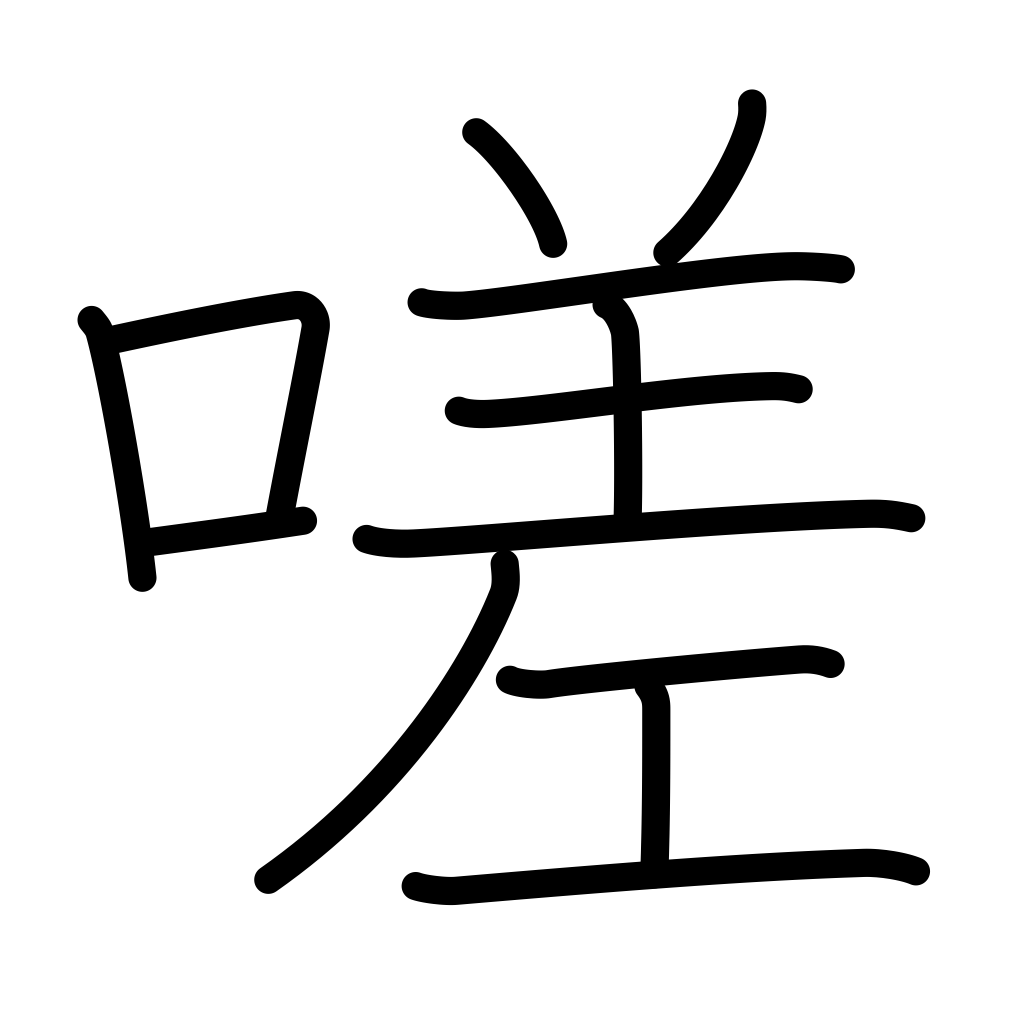
Meaning: lament, grieve, sigh, alas, ah